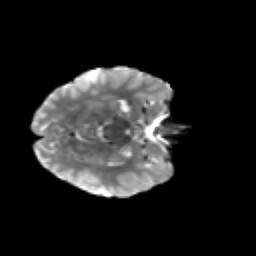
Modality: T2w
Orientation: axial
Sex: male
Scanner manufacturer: siemens
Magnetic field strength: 3 T
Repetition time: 5 s
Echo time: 0.071 s